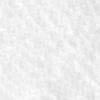
Label: no_change